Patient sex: M
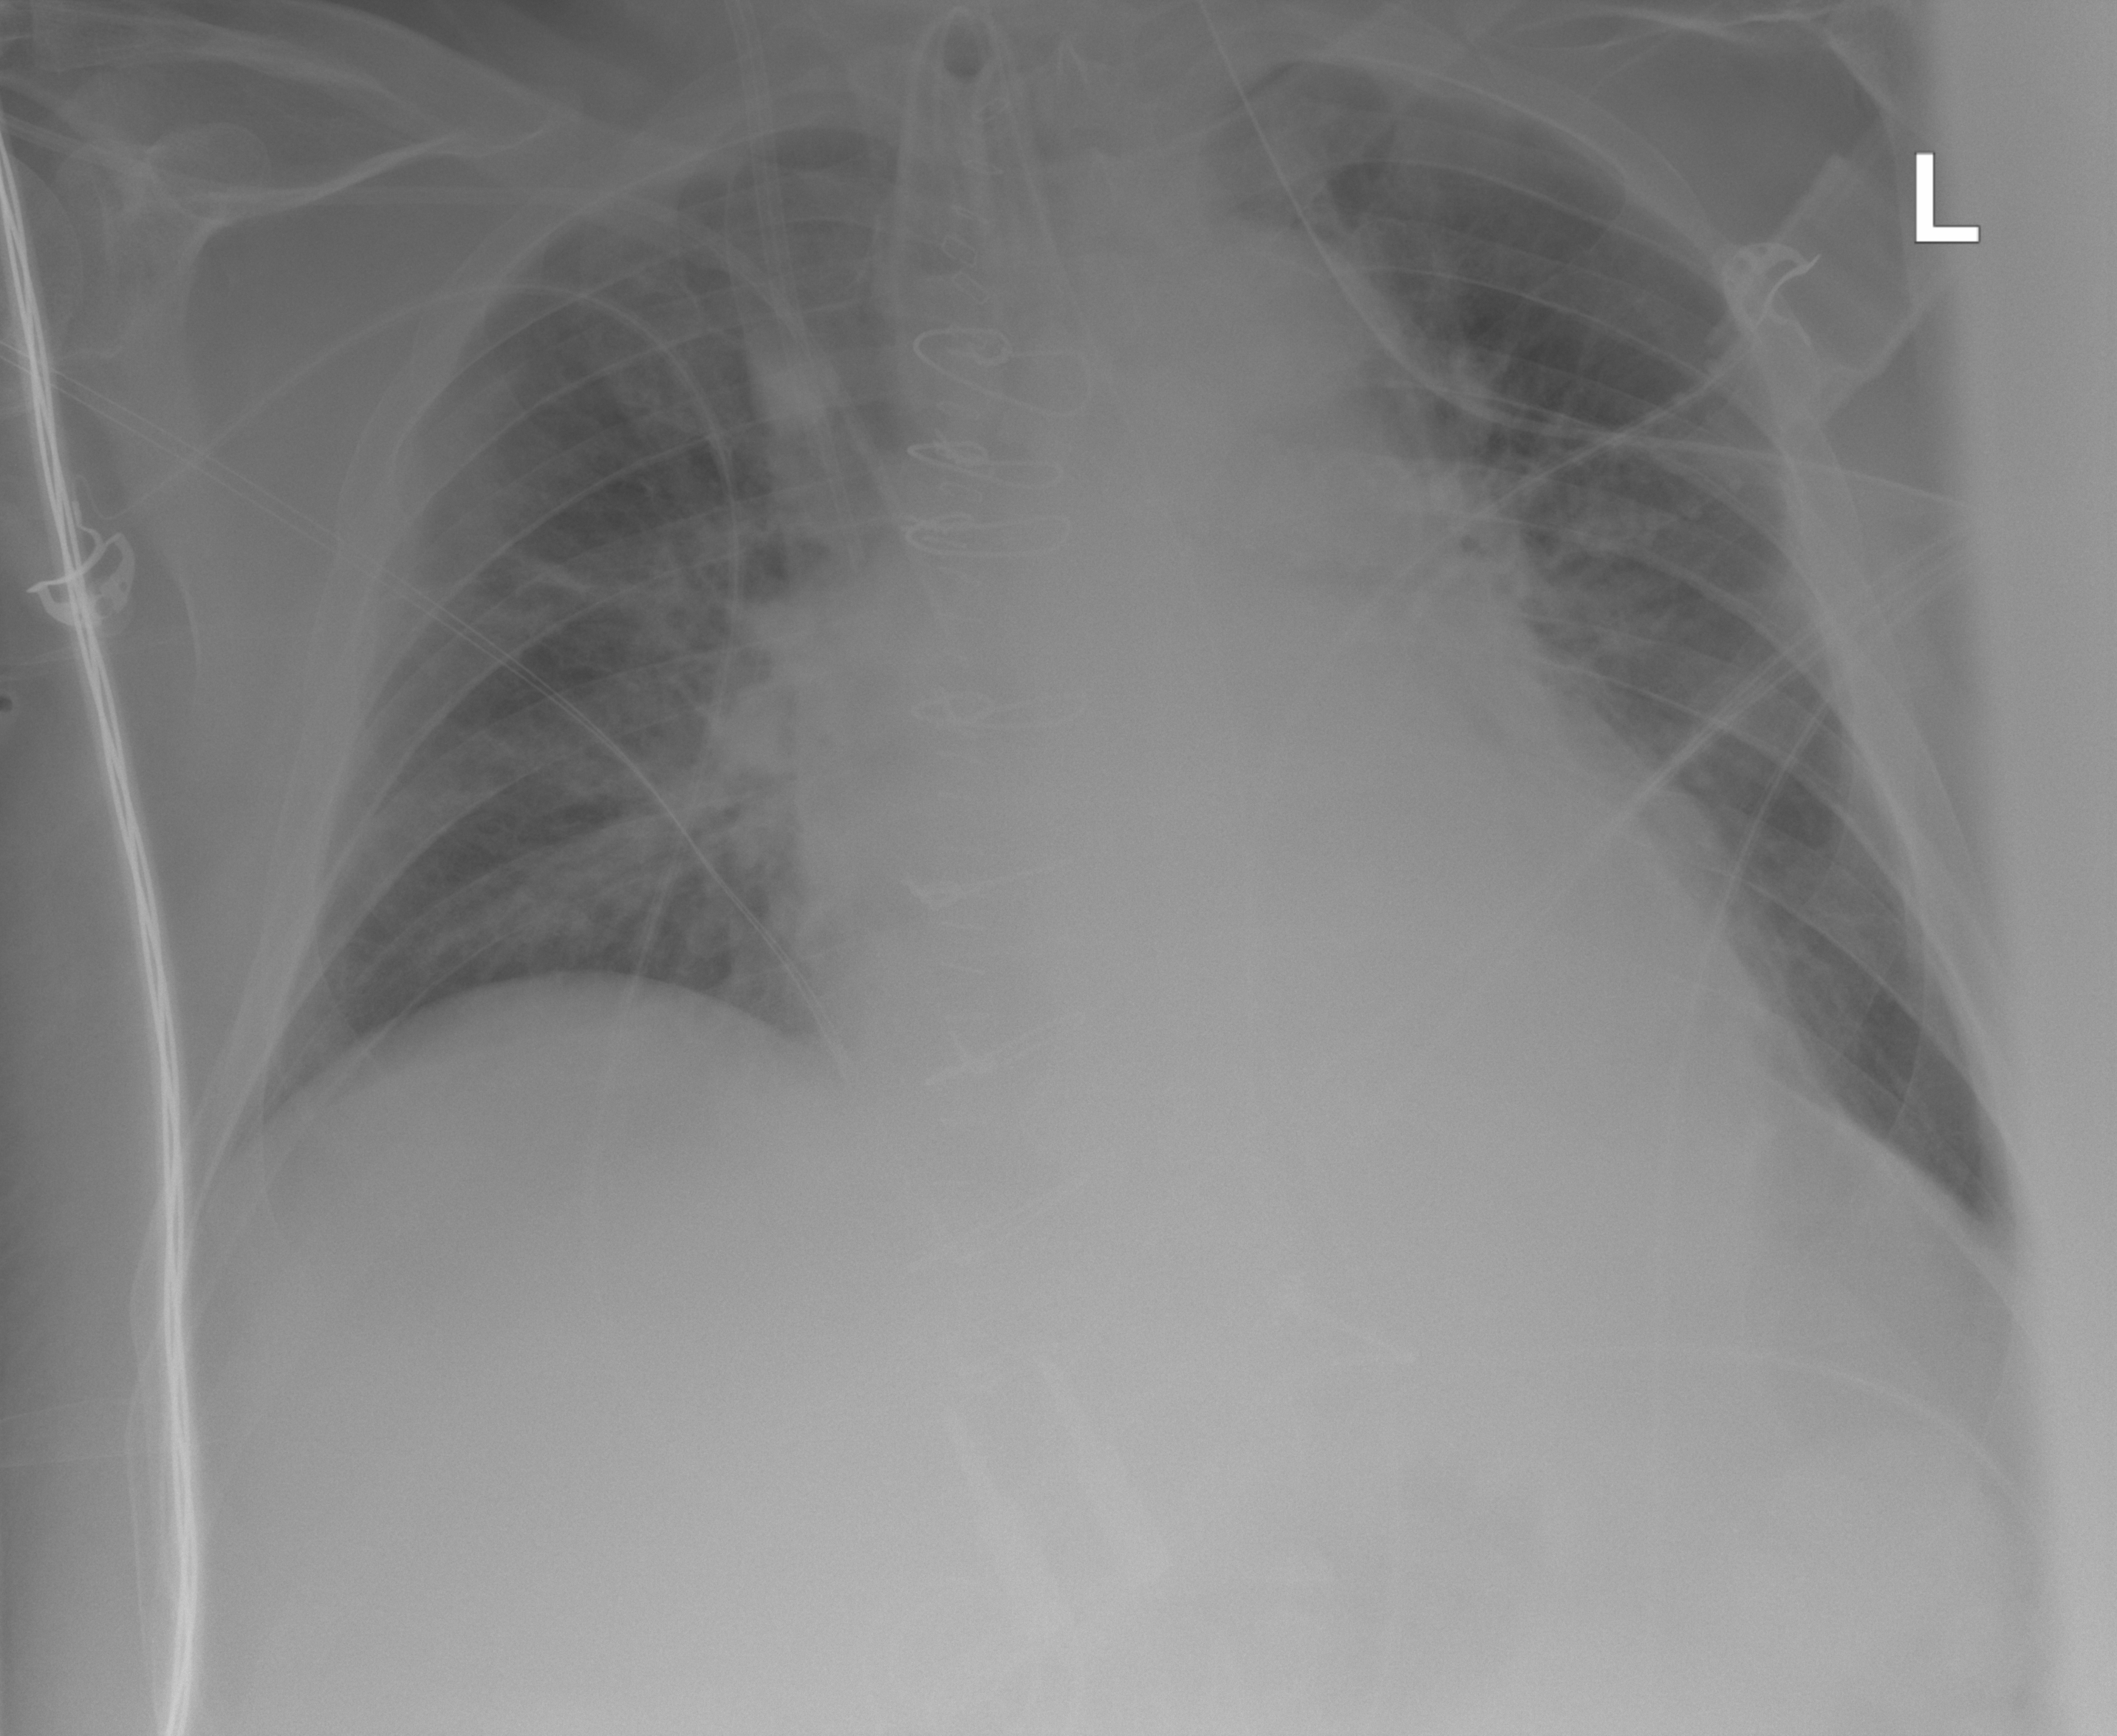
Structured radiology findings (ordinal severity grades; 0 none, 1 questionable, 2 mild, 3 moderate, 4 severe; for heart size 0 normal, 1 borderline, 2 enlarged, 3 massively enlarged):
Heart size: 2
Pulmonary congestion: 2
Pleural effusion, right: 0
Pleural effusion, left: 2
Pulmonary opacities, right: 2
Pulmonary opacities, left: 2
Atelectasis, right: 0
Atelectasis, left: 2